Question: So let's say we have the following tree

What is in-order, post-order, pre-order sequences?
I did manually the following:
in-order: W D V B Y E A C O G K
pre-order: A B D W V E Y C G O K
post-order: W V D Y E B O K G C A
Below is my code and it gives:
In-order:
B D W V E Y A C G O K
Pre-order:
A B D W V E Y C G O K
Post-order:
B D W V E Y C G O K A
Do I have some mistake in my code or I did it manually in a wrong way?
Thank you!
'''
struct treenode{
char c;
struct treenode *left;
struct treenode *right;
};
void preOrder(struct treenode *node){
if(node == NULL) return;
printf("%c ", node -> c);
preOrder(node -> left);
preOrder(node -> right);
return;
}
void postOrder(struct treenode *node){
if(node == NULL) return;
preOrder(node -> left);
preOrder(node -> right);
printf("%c ", node -> c);
return;
}
void inOrder(struct treenode *node){
if(node == NULL) return;
preOrder(node -> left);
printf("%c ", node -> c);
preOrder(node -> right);
return;
}
'''
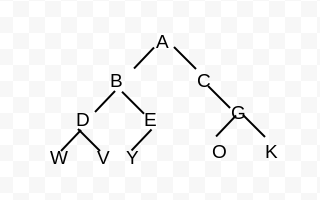
Answer: inOrder needs to call itself, not PreOrder.
'''
void inOrder(struct treenode *node){
if(node == NULL) return;
inOrder(node -> left);
printf("%c ", node -> c);
inOrder(node -> right);
return;
}
'''
PostOrder needs to call itself, not PreOrder.
'''
void postOrder(struct treenode *node){
if(node == NULL) return;
postOrder(node -> left);
postOrder(node -> right);
printf("%c ", node -> c);
return;
}
'''